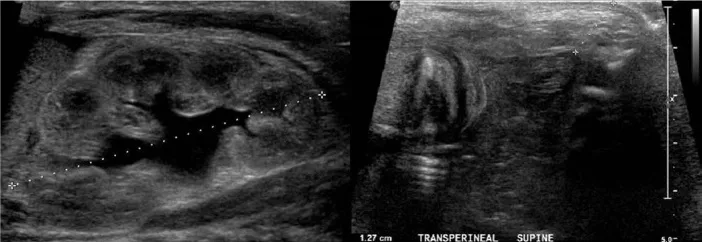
Ultrasound of the kidneys, ureter, bladder, and perineum demonstrated a dilated left pelvicalyceal system. There was a distal rectal pouch to the perineum that measured 12 mm.
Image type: radiology (ultrasound)